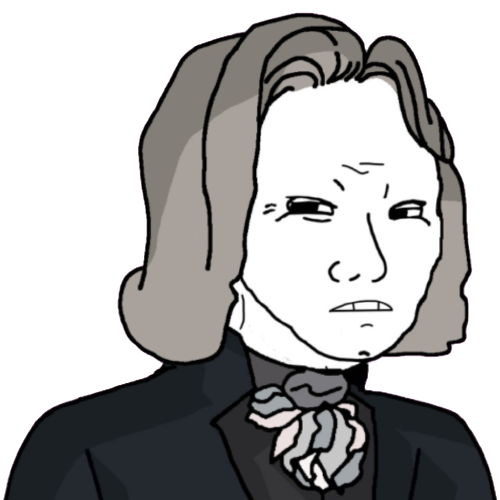
Label: 5_Twinkjak